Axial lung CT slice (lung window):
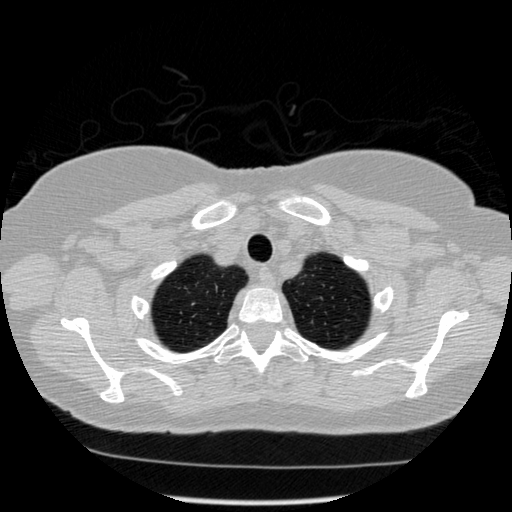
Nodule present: no